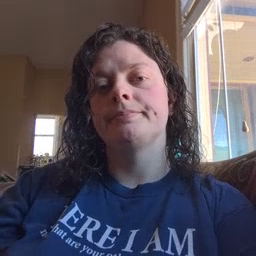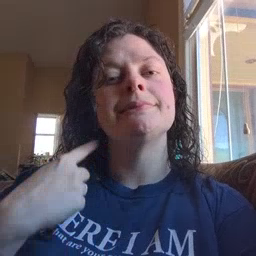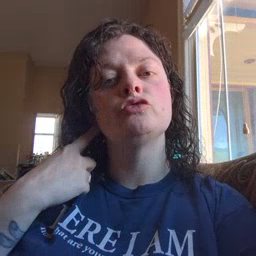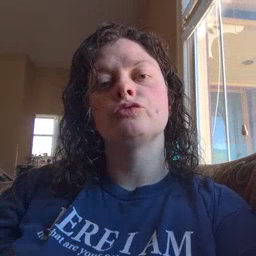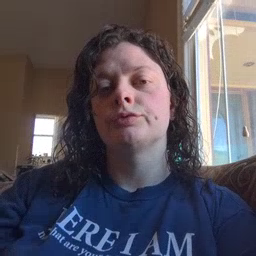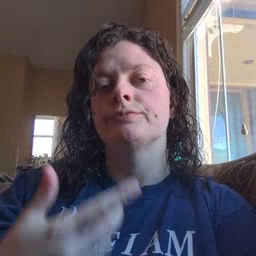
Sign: ear